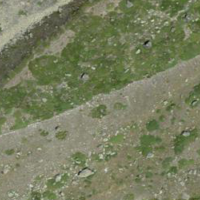
EUNIS habitat code: 31
Species observed at this site:
Oenanthe oenanthe